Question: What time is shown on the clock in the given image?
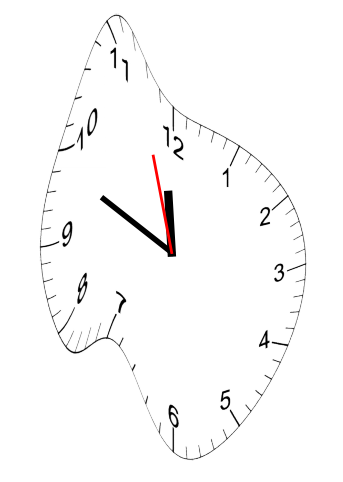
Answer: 11:48:57